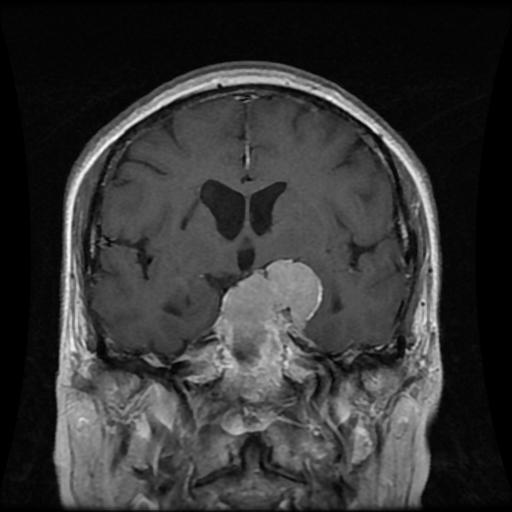
Label: meningioma